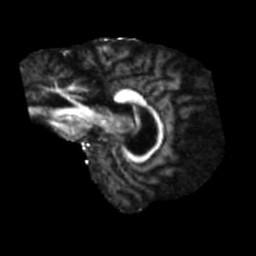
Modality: FA
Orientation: sagittal
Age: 60
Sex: male
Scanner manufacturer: siemens
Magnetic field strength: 3 T
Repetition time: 5.47 s
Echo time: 0.0854 s